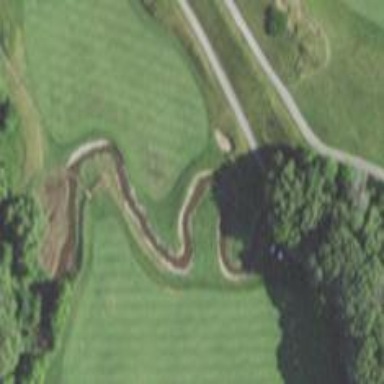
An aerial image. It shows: Grassy fairway on golf course.